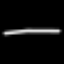
Label: line